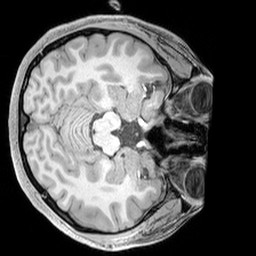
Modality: T1w
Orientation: axial
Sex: female
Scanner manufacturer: siemens
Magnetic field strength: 3 T
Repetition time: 2.3 s
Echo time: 0.00226 s